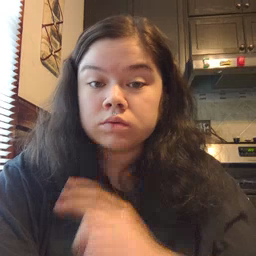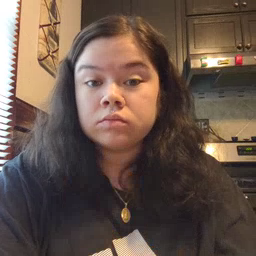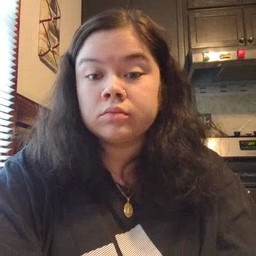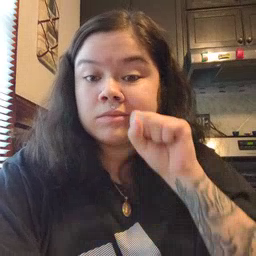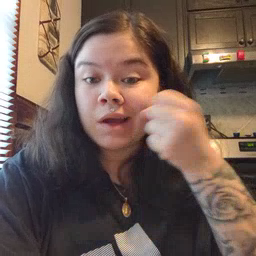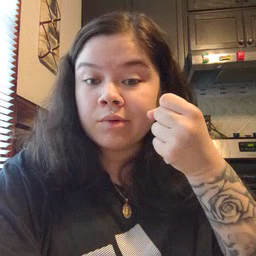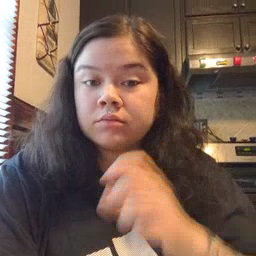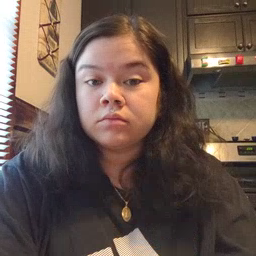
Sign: carrot